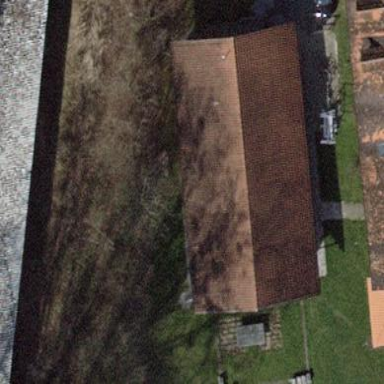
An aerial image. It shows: Farm auxiliary building.